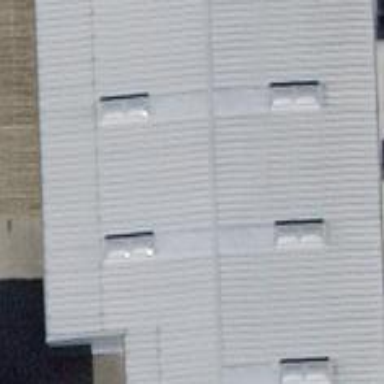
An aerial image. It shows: Industrial building with tiled roof.